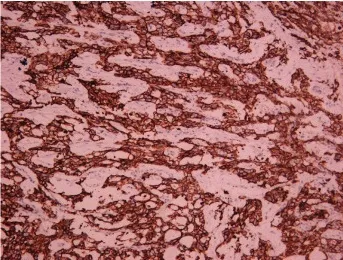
Light microscopic appearance and immunohistochemical staining of YST originating from the broad ligament. AE1/AE3.
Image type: pathology (immunostaining)